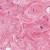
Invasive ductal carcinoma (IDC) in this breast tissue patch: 0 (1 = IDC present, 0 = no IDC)